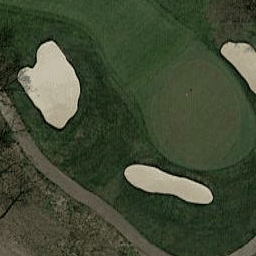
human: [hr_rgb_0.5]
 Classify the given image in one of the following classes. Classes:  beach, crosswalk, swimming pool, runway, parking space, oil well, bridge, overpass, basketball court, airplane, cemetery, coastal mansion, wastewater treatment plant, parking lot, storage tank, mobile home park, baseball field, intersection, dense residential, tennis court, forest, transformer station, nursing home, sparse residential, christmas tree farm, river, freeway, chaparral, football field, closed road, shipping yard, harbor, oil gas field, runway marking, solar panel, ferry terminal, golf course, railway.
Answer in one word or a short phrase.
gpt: golf course